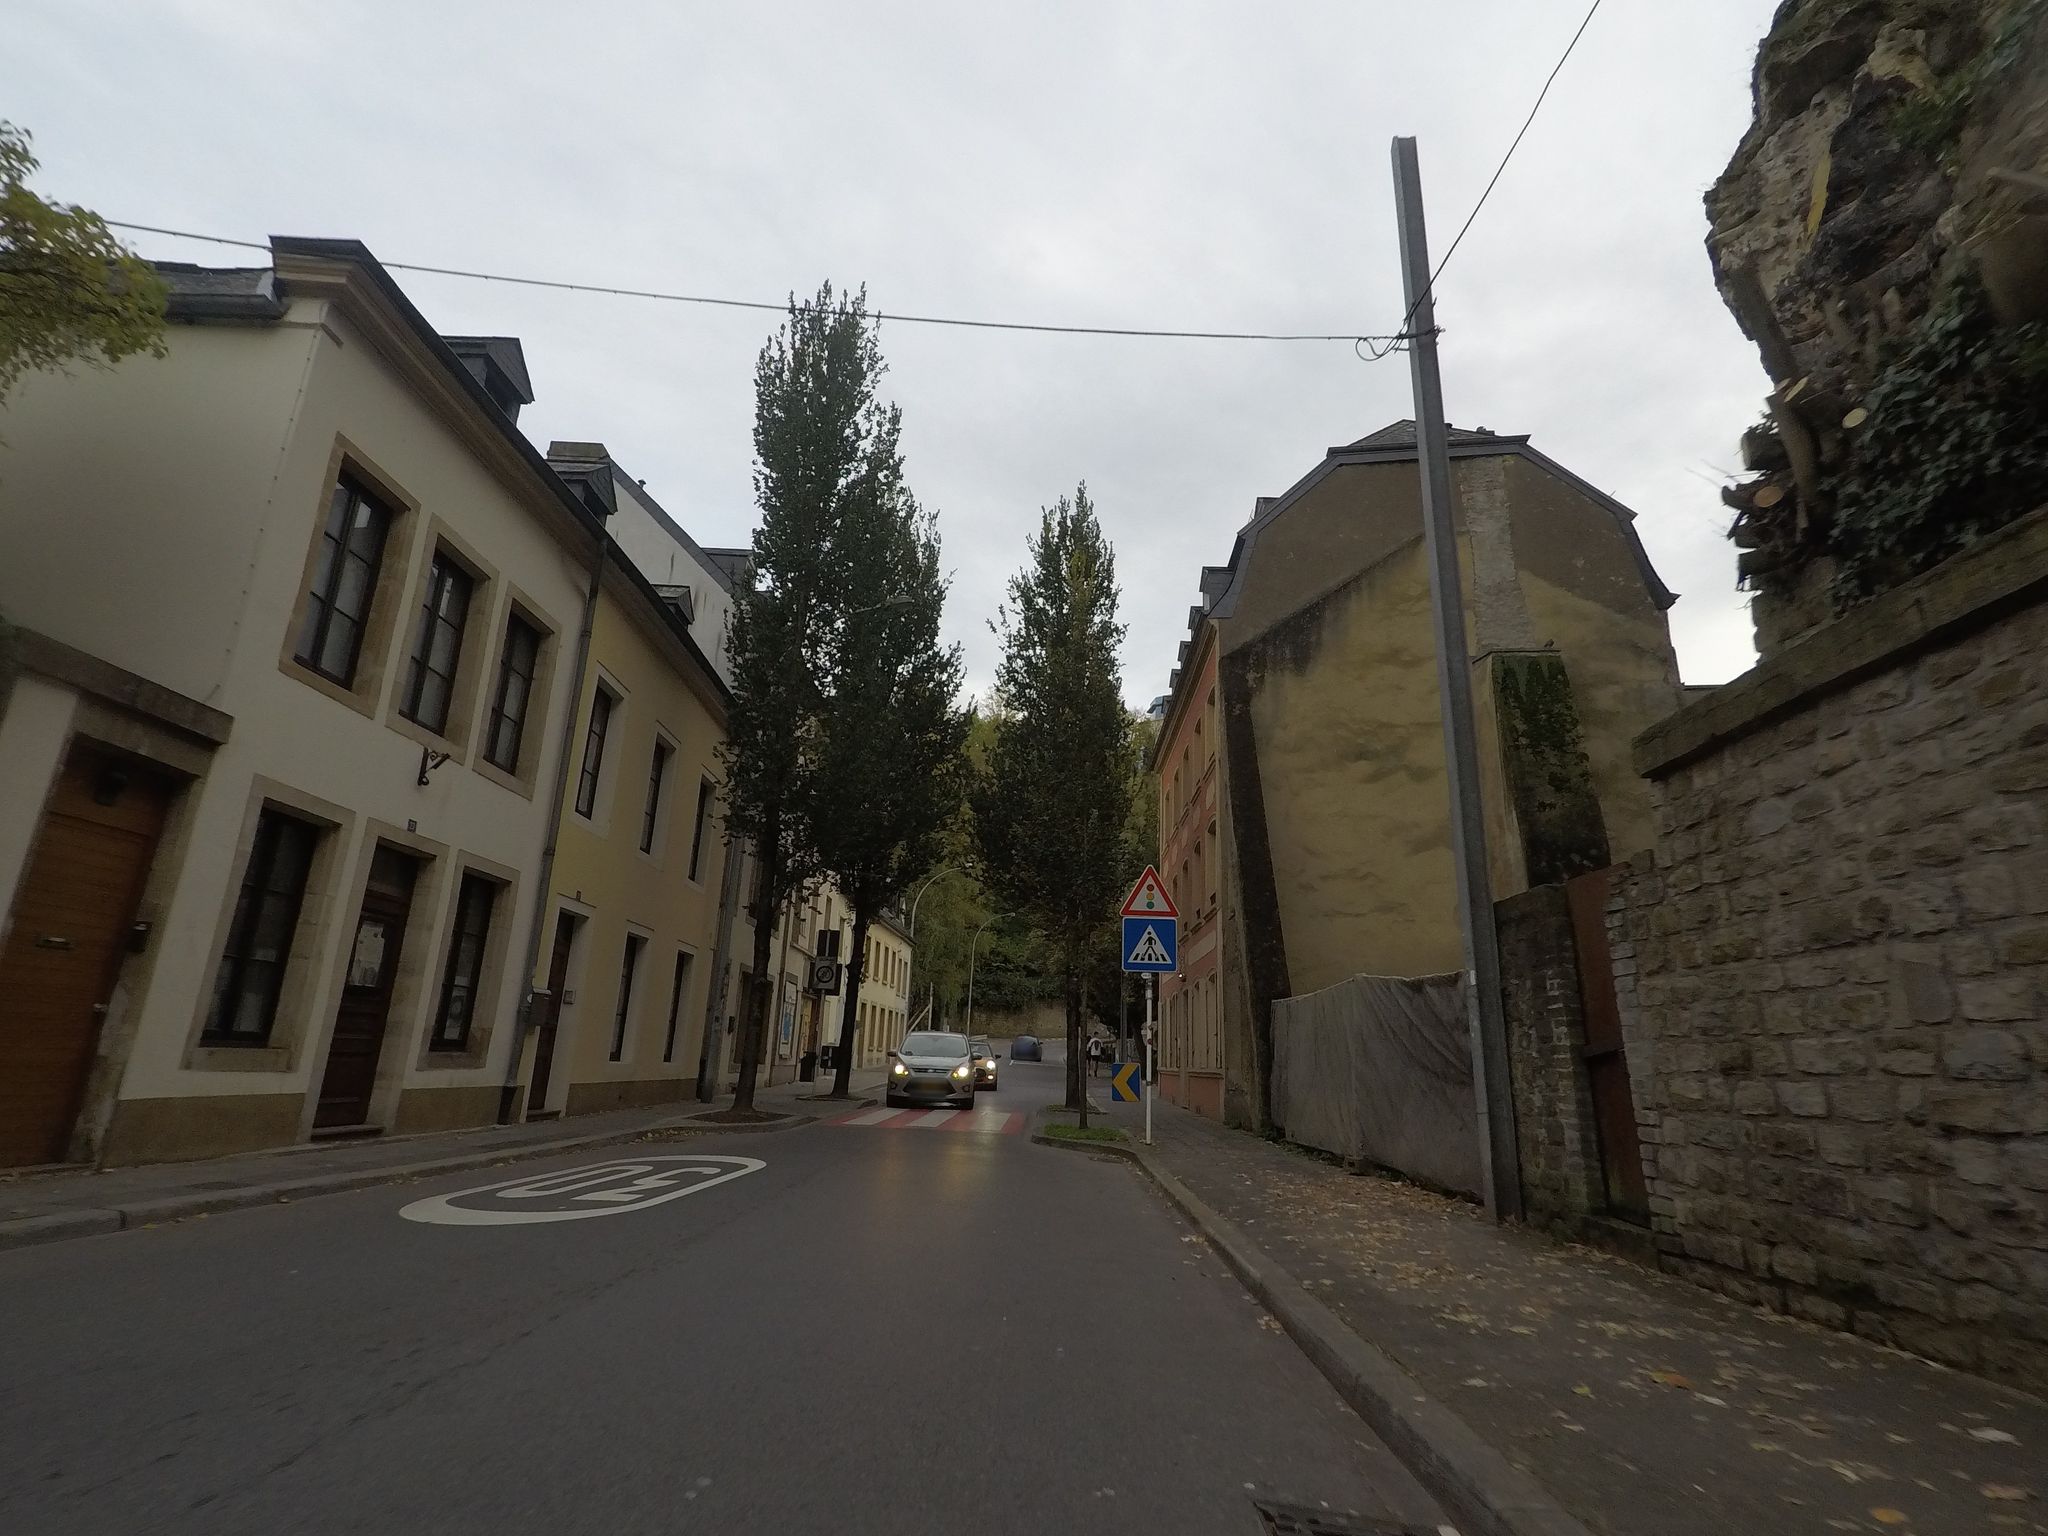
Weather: cloudy
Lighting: day
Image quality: good
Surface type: cycling surface
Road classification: tertiary, residential
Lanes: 2
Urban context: urban centre
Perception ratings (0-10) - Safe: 7.61, Lively: 8.14, Beautiful: 8.17, Boring: 4.57, Depressing: 4.67, Wealthy: 6.21